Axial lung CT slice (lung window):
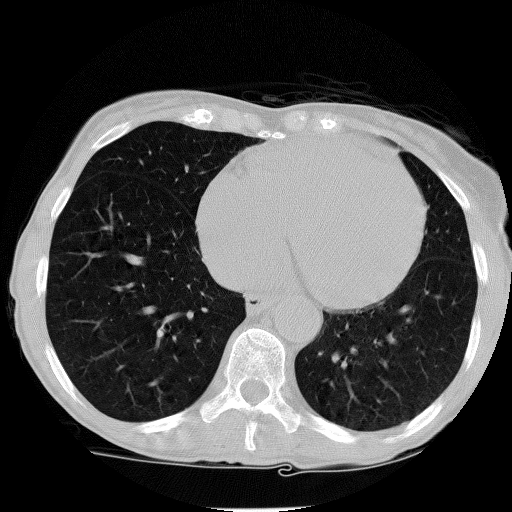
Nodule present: no